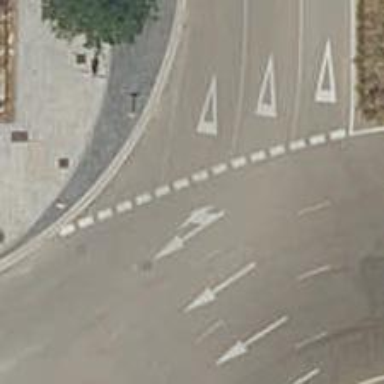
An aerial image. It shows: Road with "give way" sign.